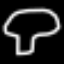
Label: mushroom